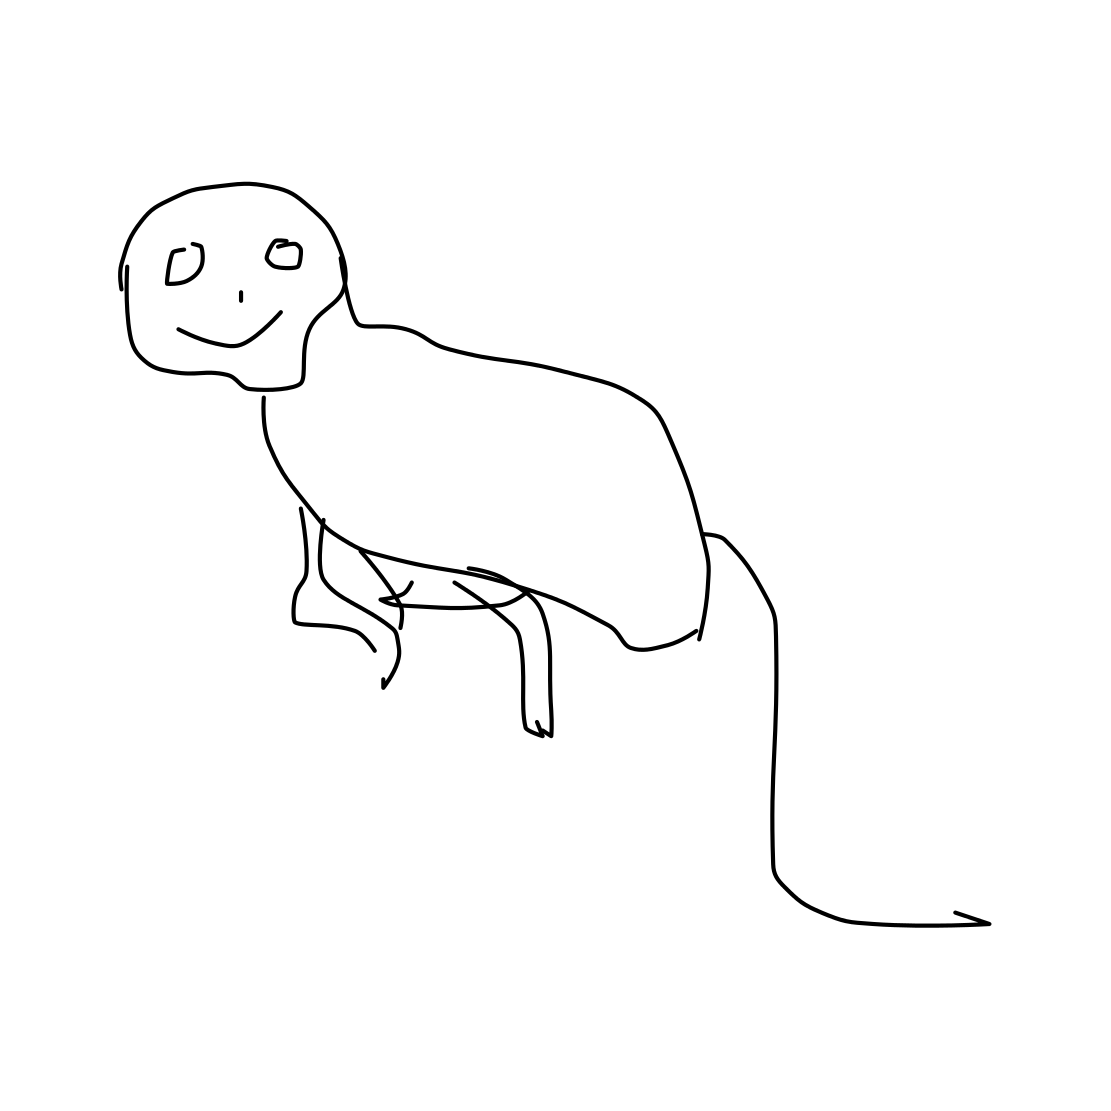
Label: monkey